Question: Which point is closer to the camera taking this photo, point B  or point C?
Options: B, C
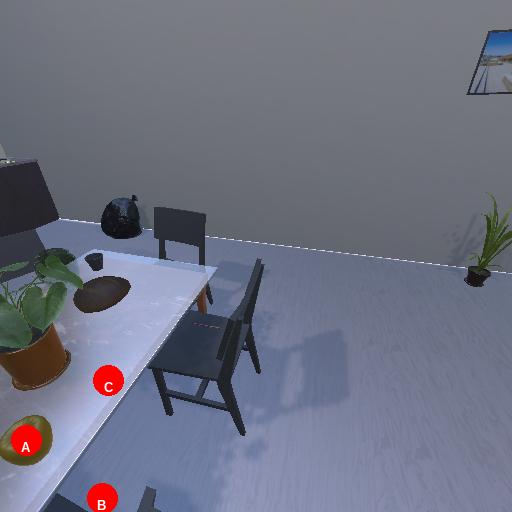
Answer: B